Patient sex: M
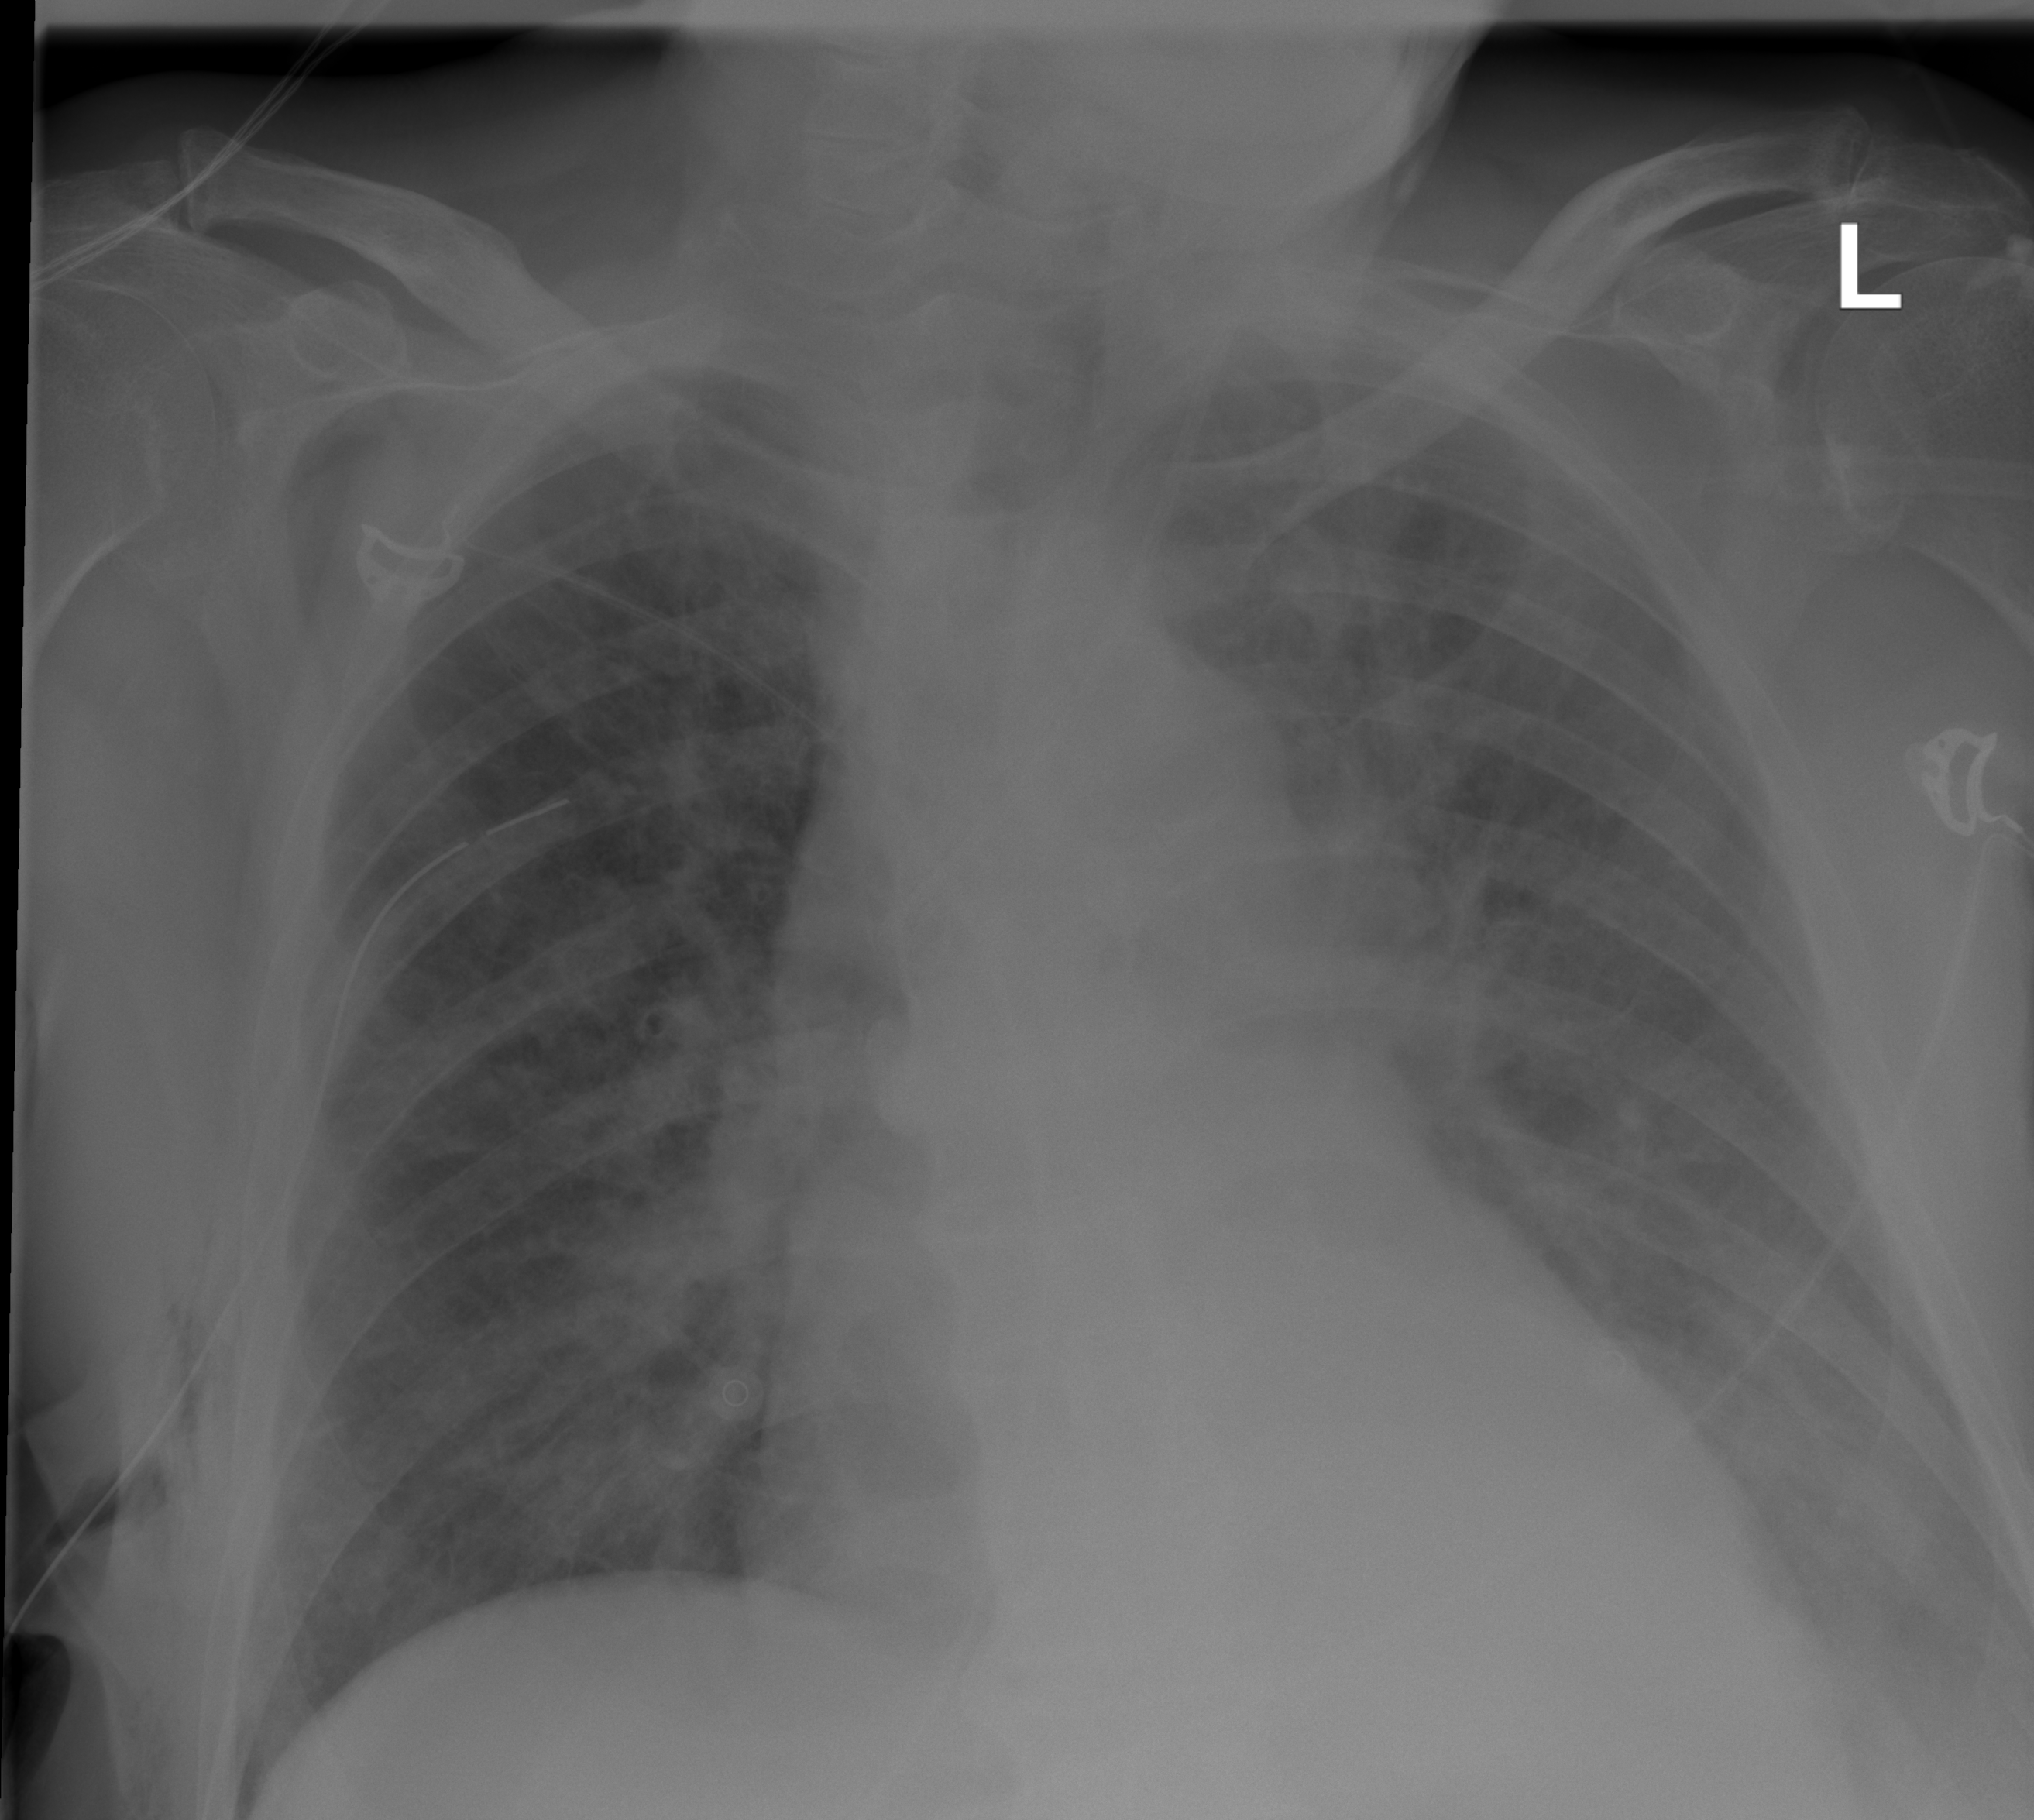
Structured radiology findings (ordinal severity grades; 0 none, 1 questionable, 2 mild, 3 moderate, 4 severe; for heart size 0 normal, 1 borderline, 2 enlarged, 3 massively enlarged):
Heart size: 2
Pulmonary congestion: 2
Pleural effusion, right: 0
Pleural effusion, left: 2
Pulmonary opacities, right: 0
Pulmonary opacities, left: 0
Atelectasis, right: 0
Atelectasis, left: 0